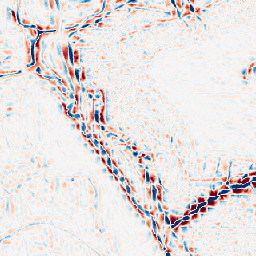
Category: wavelet
Decomposition family: wavelet_biorthogonal
Decomposition parameters: wavelet: bior2.4
level: 3
Upsampling method: nearest
Upsampling parameters: scale: 4
Upsampling scale: 4